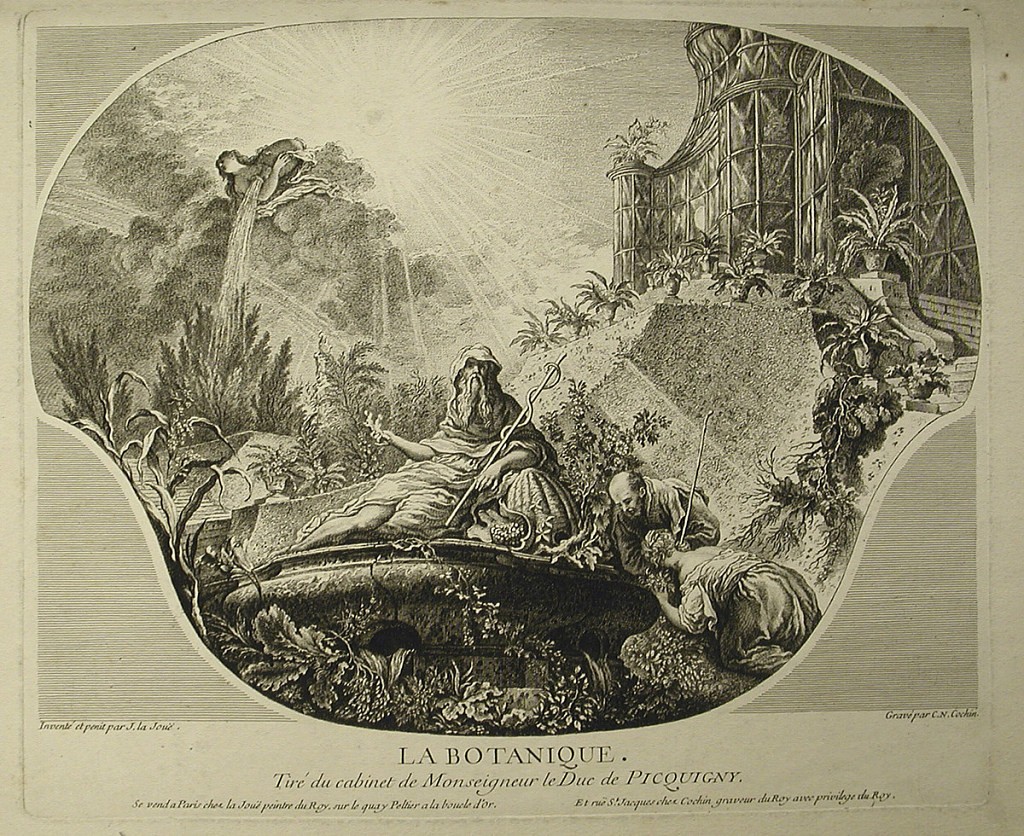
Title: LA BOTANIQUE.
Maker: Jacques de Lajoüe, French, 1687–1761
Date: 1738
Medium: etching and engraving on paper
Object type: Bound print
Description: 1921-6-211: Album with eight prints of allegorical overdoor pa...;     1921-6-211-3: Print after an overdoor painting of an allegory of...